Aerial crown-view tile of a tropical tree (Barro Colorado Island, Panama), acquired 20250317:
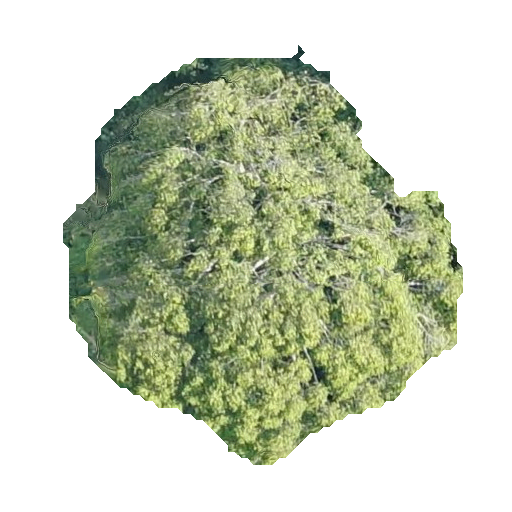
Species: Guatteria lucens
GBIF accepted scientific name: Guatteria lucens
Crown area: 167.688 m²